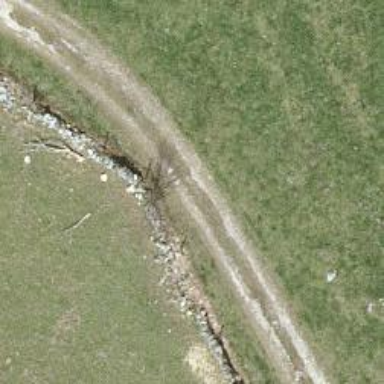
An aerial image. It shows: Wall barrier.